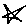
Label: star